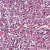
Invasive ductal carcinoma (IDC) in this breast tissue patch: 1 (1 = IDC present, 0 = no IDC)